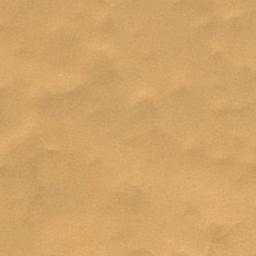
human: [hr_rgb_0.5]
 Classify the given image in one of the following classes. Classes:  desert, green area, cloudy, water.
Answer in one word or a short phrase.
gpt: desert